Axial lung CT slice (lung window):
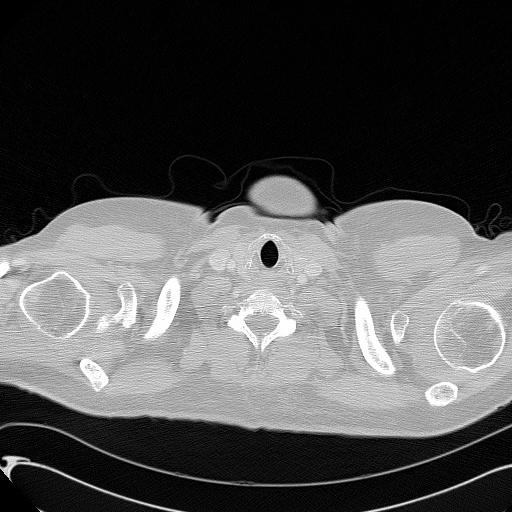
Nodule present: no